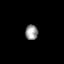
Tissue: skin
Cell type: Others
Senescence score: 0.786
Nuclear area (px): 185
Mean DAPI intensity: 152.259